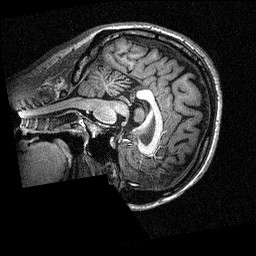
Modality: T1w
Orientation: sagittal